Question: In a MVVM LOB application where data is persisted via EF service layer I have the following WPF EmployeeView which displays Employee Data via binding to Employee Model object contained in the EmployeeViewModel (Employee object is populated in controller class and persisted through the same class) :

here is xaml:
'''
{
<TextBlock Grid.Column="0" Grid.Row="0" Text="ID:" />
<TextBox Grid.Column="1" Grid.Row="0"
Text="{Binding Employee.ID,Mode=TwoWay, UpdateSourceTrigger=PropertyChanged}" Width="50" />
<TextBlock Grid.Column="0" Grid.Row="1" Text="First Name:" />
<TextBox Grid.Column="1" Grid.Row="1"
Text="{Binding Employee.FirstName,Mode=TwoWay, UpdateSourceTrigger=PropertyChanged}" Width="150" />
<TextBlock Grid.Column="0" Grid.Row="2" Text="Last Name:" />
<TextBox Grid.Column="1" Grid.Row="2"
Text="{Binding Employee.LastName,Mode=TwoWay, UpdateSourceTrigger=PropertyChanged}" Width="150" />
<TextBlock Grid.Column="0" Grid.Row="4" Text="Department:" />
<ComboBox Grid.Column="1" Grid.Row="4" Width="150" SelectedValuePath="."
SelectedItem="{Binding Employee.Department,Mode=TwoWay, UpdateSourceTrigger=PropertyChanged}"
ItemsSource="{Binding Employee.DepartmentLookup}" DisplayMemberPath="DepartmentName" />
<TextBlock Grid.Column="0" Grid.Row="6" Text="Birth Date:" />
<DatePicker Grid.Column="1" Grid.Row="6"
SelectedDate="{Binding Employee.BirthDate,Mode=TwoWay, UpdateSourceTrigger=PropertyChanged}" />
<TextBlock Grid.Column="0" Grid.Row="7" Text="Hire Date:" />
<DatePicker Grid.Column="1" Grid.Row="7"
SelectedDate="{Binding Employee.HireDate,Mode=TwoWay, UpdateSourceTrigger=PropertyChanged}" />
<Button Height="25" Width="50" Grid.Column="1" Grid.Row="8" Command="{Binding Path=NewEmpCommand}">
<TextBlock Margin="1">New</TextBlock>
</Button>
<Button Margin="150,5,5,5" Height="25" Width="50" Grid.Column="1" Grid.Row="8"
Command="{Binding Path=AddEmpCommand}">
<TextBlock Margin="1">Add</TextBlock>
</Button>
}
'''
and the ViewModel
'''
public class EmployeeViewModel : INotifyPropertyChanged
{
//NewEmpCommand
private DelegateCommand _newEmpCommand;
public DelegateCommand NewEmpCommand
{
get
{
return _newEmpCommand??
(_newEmpCommand= new DelegateCommand(NewEmployee));
}
}
//AddEmpCommand
private DelegateCommand _addEmpCommand;
public DelegateCommand AddEmpCommand
{
get
{
return _addEmpCommand??
(_addEmpCommand= new DelegateCommand(AddEmployee));
}
}
//ctor-------------------------------------------------------------------------
public EmployeeViewModel ()
{
Initialize();
}
private void Initialize()
{
//
}
private void NewEmployee()
{
this.Employee = null;
}
//-------------------------------------------------------------------------
void AddEmployee()
{
//here I send the Employee Model object to the service layer to be persisted
}
//Binding----------------------------------------------------------------------
private Employee _employee;
public Employee Employee
{
get { return _employee; }
set
{
if (_employee!= value)
{
_employee= value;
NotifyPropertyChanged("Employee");
}
}
}
//---------------------------------------------------------
public event PropertyChangedEventHandler PropertyChanged;
protected void NotifyPropertyChanged(string propertyName)
{
if (PropertyChanged != null)
{
PropertyChanged(this, new PropertyChangedEventArgs(propertyName));
}
}
}
'''
I omitted the unnecessary details. Now I want to click New button to clear all the controls so I use the statement "'this.Employee = null;'" (correct me if it is not the right way)
Then I want to enter the new value into the controls where (to my understanding) it should be assigned to the Employee model object.
to the questions:
1.is this the right way to clear the controls preparing for entering new data
2.When I enter the new data and try to save it (via sending the Employee Object to an EF Service layer to save changes the Employee object is null and the process fail. How to fix this problem?
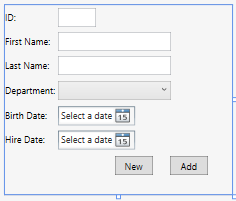
Answer: Simply create a brand new 'Employee' object upon button "New" clicked. That will answer both questions:
1. It is a better way (if I can't claim it as right way) to clear controls preparing for entering new data
2. That can avoid Employee object is null problem when trying to save
And it is logically correct, click "New" button -> create "New" 'Employee'.